Question: I'm trying to write the big C in the picture below, Could anyone tell me how to write it?. And what is the name of this kind of letters?

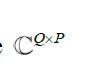
Answer: With the 'amsfonts' package, you can use the so-called blackboard bold font:
'''
\documentclass{article}
\usepackage{amsfonts}
\begin{document}
\[
\mathbb{C}
\]
\end{document}
'''
<URL>